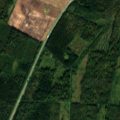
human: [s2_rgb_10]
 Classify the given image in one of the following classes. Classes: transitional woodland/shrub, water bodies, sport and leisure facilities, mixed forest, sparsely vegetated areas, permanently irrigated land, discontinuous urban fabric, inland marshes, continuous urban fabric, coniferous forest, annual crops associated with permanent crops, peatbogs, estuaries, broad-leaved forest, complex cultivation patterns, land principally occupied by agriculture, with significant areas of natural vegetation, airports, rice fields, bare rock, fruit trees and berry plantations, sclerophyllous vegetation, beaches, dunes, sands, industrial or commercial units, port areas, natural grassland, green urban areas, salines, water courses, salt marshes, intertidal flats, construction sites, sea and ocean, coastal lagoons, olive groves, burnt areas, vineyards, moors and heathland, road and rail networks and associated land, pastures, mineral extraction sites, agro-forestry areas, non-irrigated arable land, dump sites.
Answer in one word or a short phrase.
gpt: non-irrigated arable land, mixed forest, transitional woodland/shrub